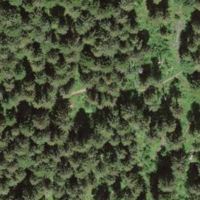
EUNIS habitat code: 43
Species observed at this site:
Ranunculus platanifolius
Vaccinium myrtillus